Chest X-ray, AP view. Patient: 58 years old, sex M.
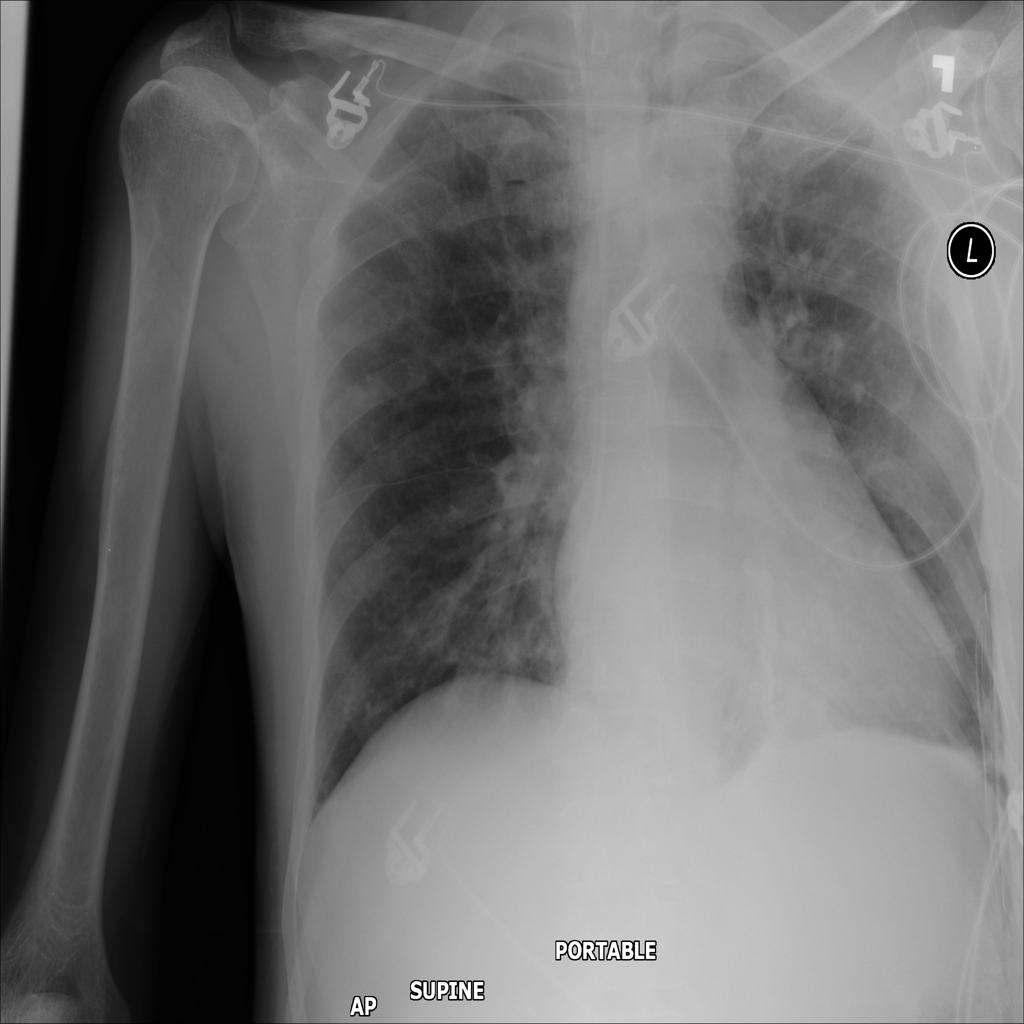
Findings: No Finding